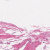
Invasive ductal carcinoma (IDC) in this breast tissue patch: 0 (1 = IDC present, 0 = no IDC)